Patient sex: M
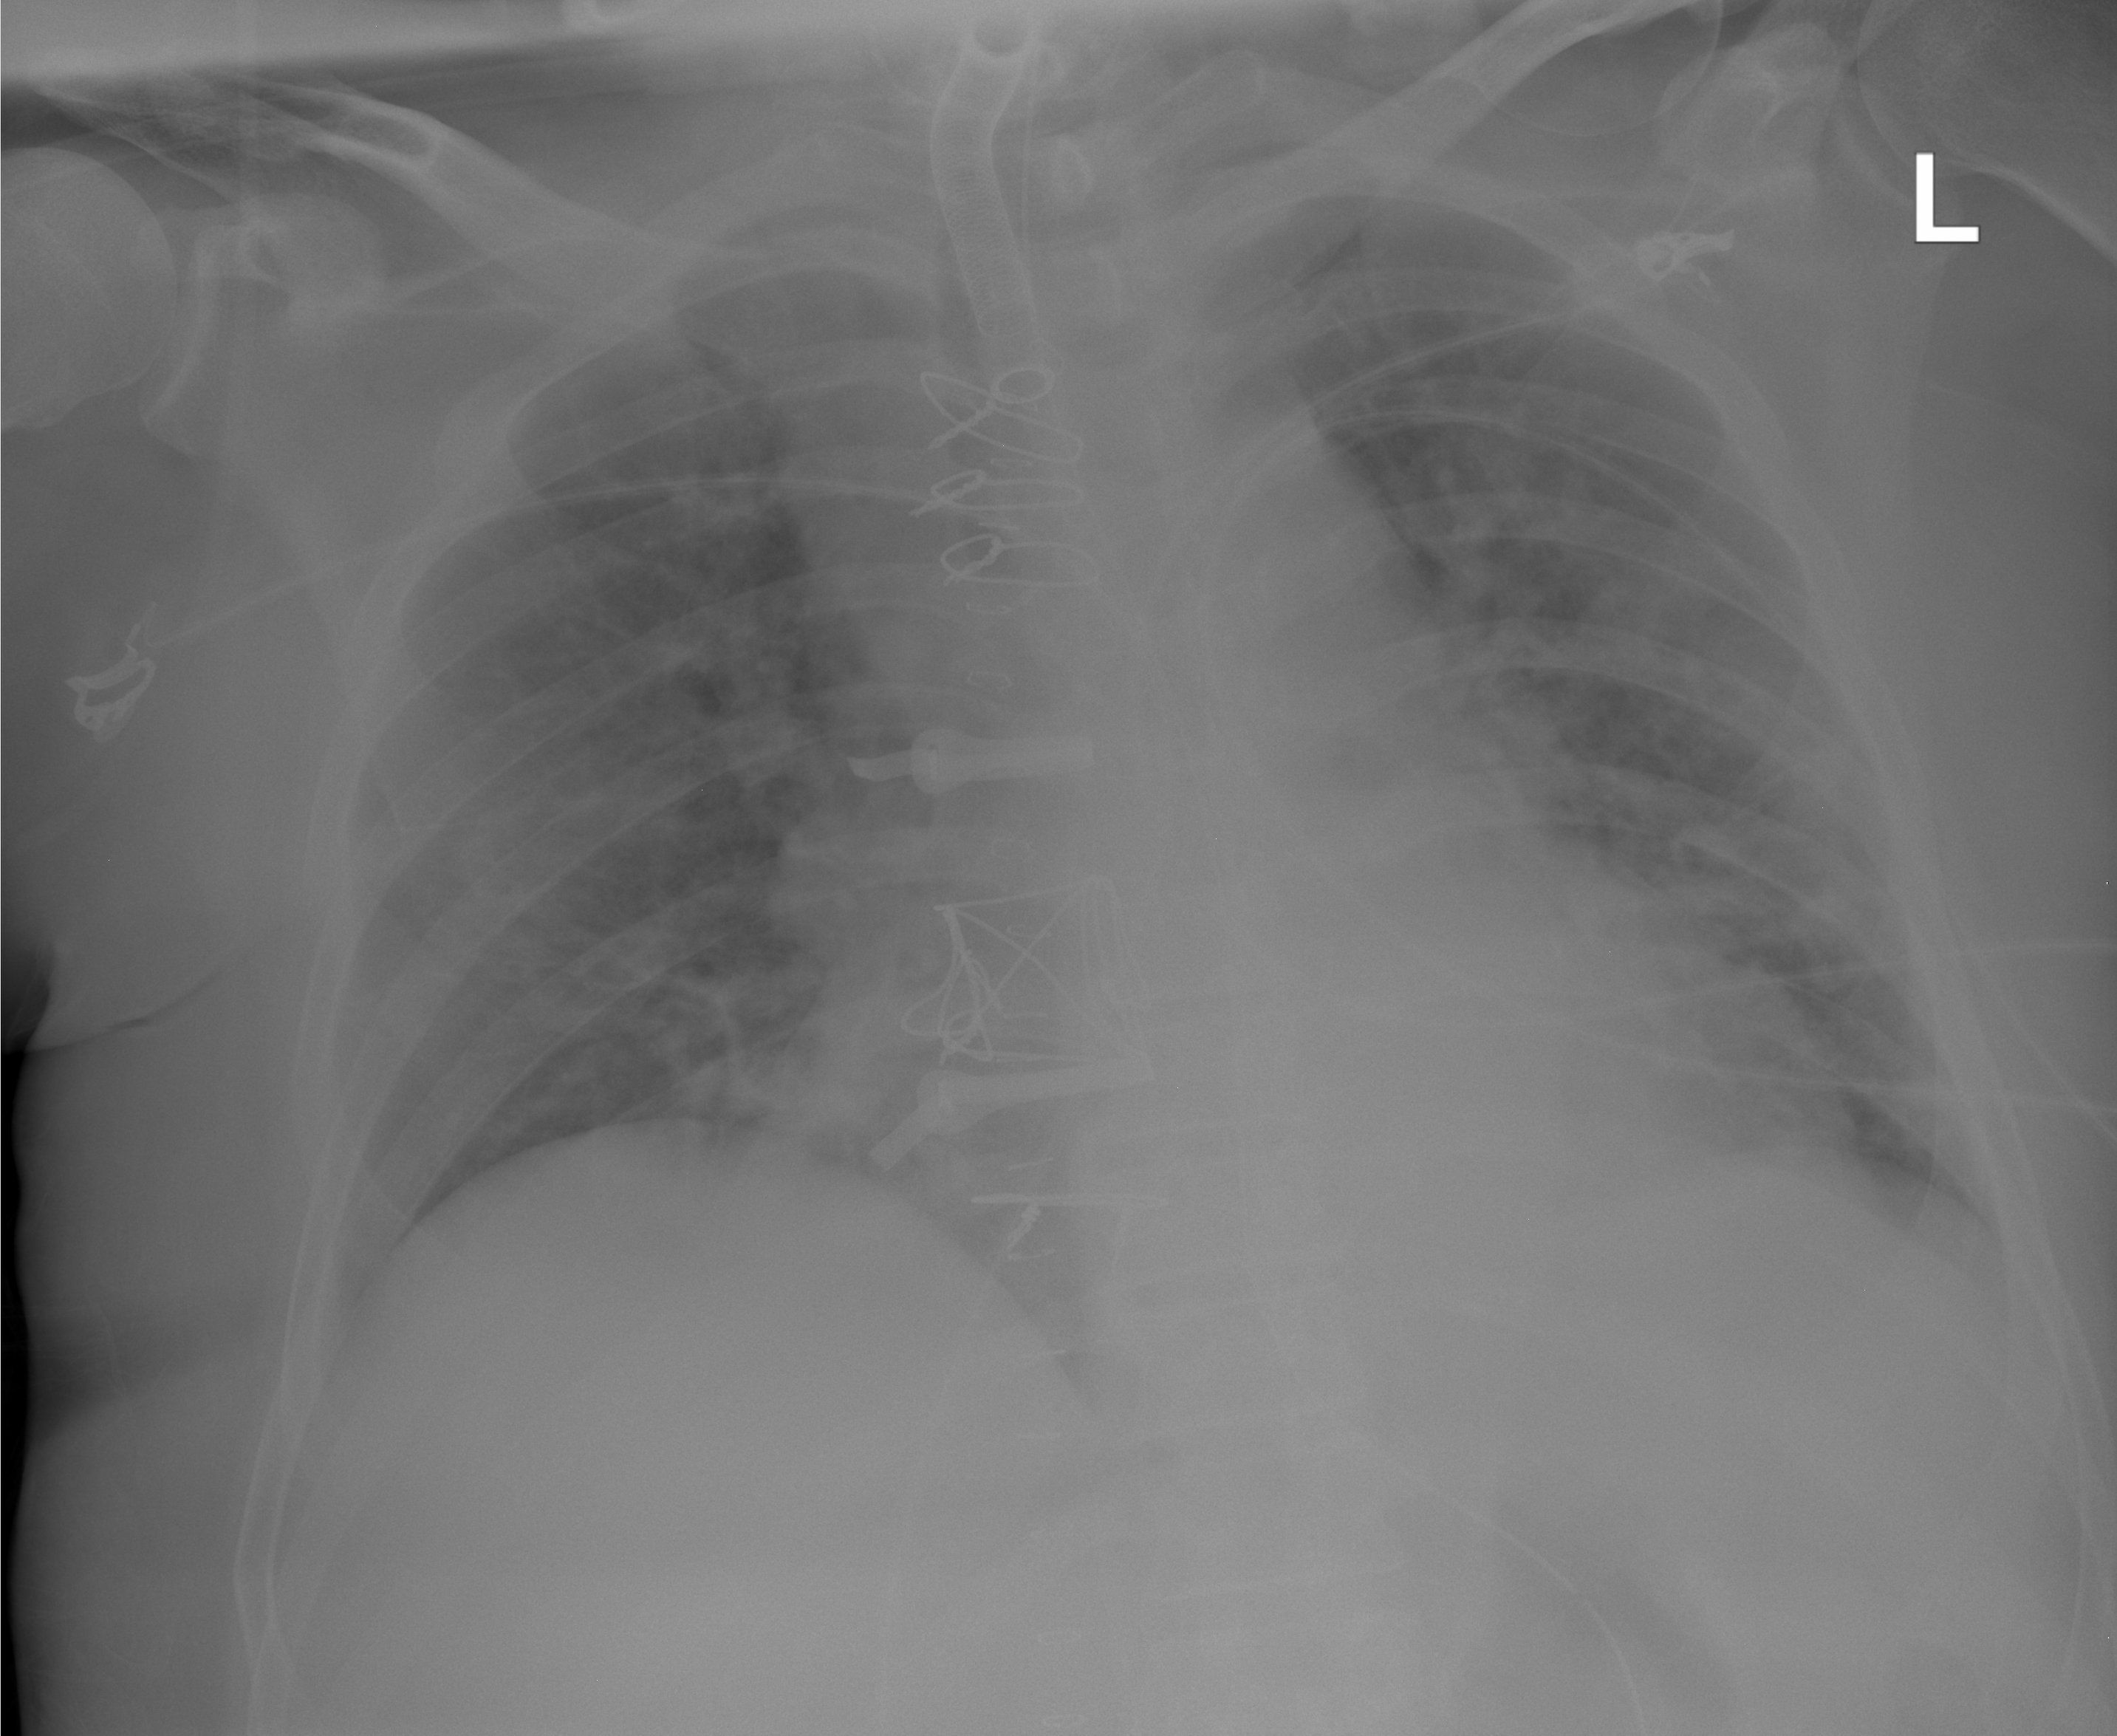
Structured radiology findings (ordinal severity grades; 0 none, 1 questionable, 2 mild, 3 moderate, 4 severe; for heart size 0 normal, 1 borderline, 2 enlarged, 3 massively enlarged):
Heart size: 2
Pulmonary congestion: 2
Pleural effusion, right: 1
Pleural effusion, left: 0
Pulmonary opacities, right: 3
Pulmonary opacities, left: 2
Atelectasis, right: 2
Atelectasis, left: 3